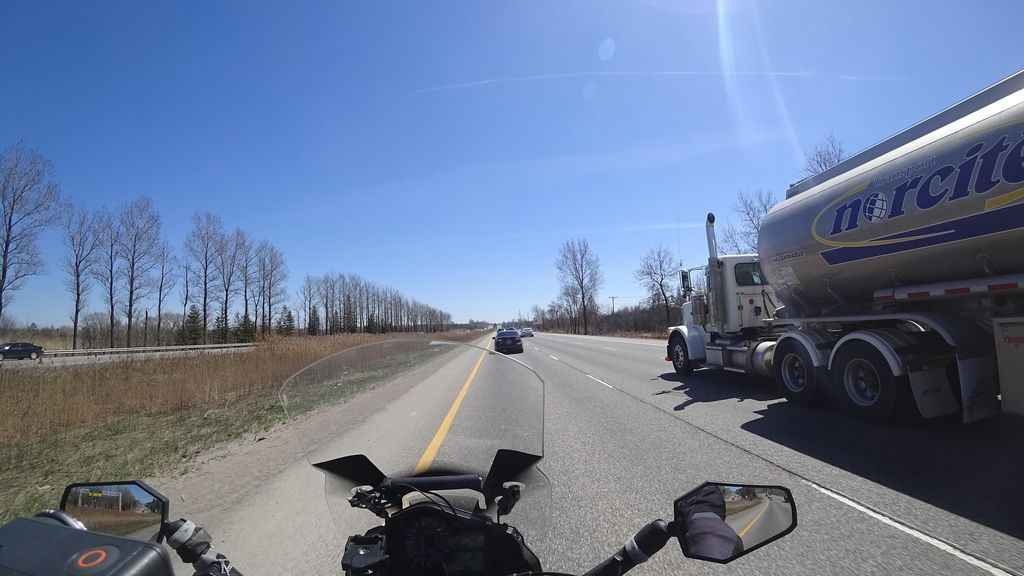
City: quebec_city